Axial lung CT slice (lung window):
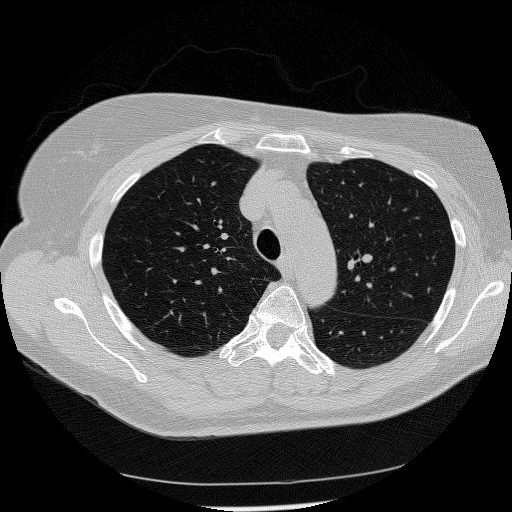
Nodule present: no